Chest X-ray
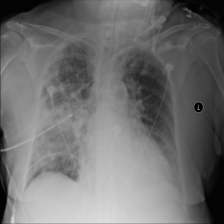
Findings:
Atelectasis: negative
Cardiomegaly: negative
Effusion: positive
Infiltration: positive
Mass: negative
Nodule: negative
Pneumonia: positive
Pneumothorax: negative
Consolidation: negative
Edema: negative
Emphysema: negative
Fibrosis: negative
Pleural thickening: negative
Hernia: negative